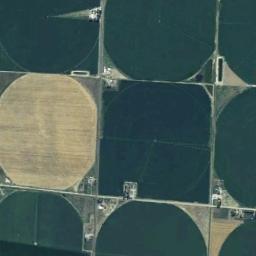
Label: circular_farmland